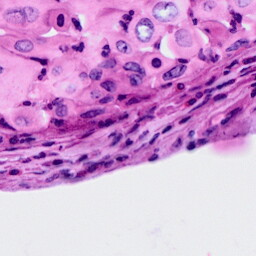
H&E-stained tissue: Cervix